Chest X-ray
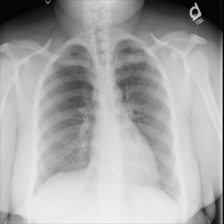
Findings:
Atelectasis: negative
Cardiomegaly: negative
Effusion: negative
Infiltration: negative
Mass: negative
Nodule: negative
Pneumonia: negative
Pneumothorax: negative
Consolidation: negative
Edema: negative
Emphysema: negative
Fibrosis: negative
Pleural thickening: negative
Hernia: negative